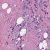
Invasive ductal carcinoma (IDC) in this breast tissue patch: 1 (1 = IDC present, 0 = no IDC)